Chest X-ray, PA view. Patient: 62 years old, sex M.
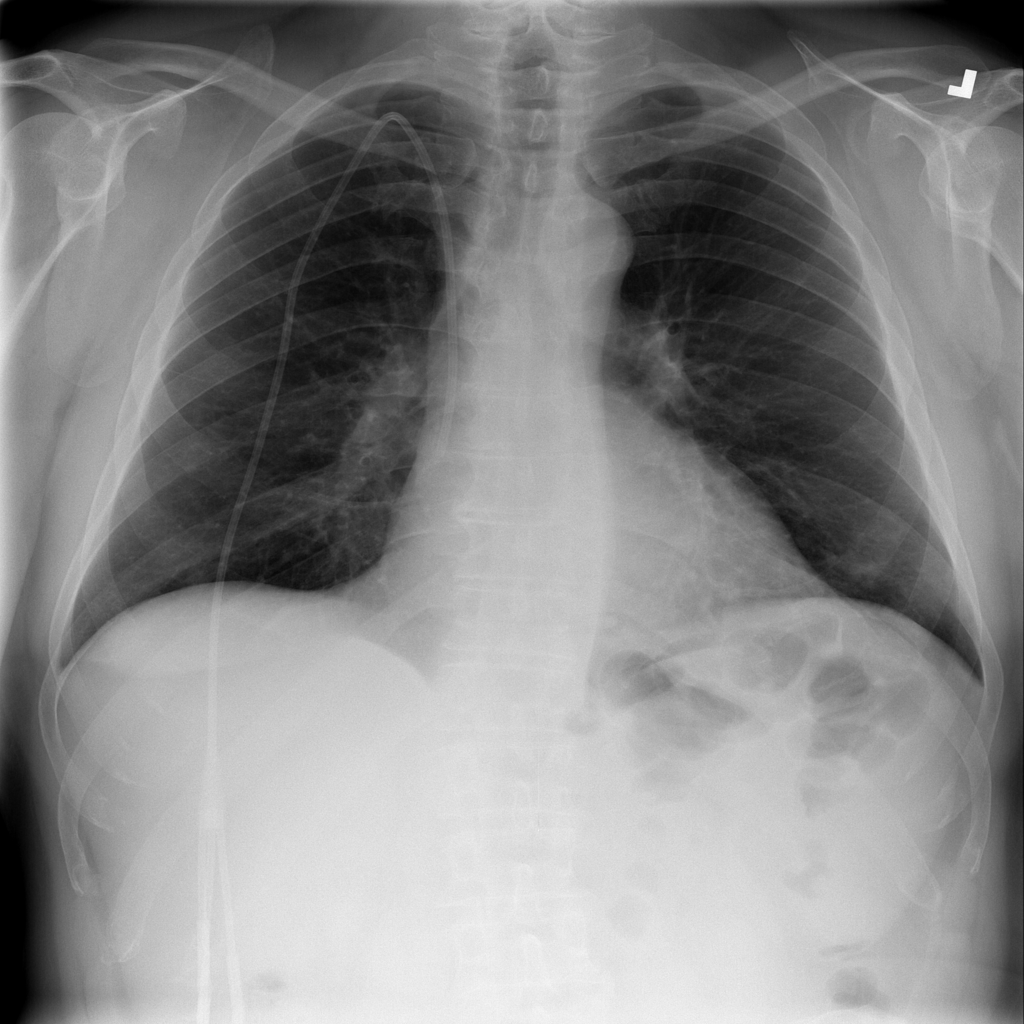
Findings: No Finding